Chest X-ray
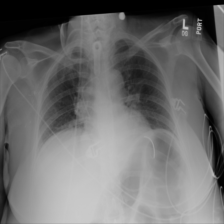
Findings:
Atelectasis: positive
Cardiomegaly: negative
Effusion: negative
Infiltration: negative
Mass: negative
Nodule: negative
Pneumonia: negative
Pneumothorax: negative
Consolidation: negative
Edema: negative
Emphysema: negative
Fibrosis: negative
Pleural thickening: negative
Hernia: negative